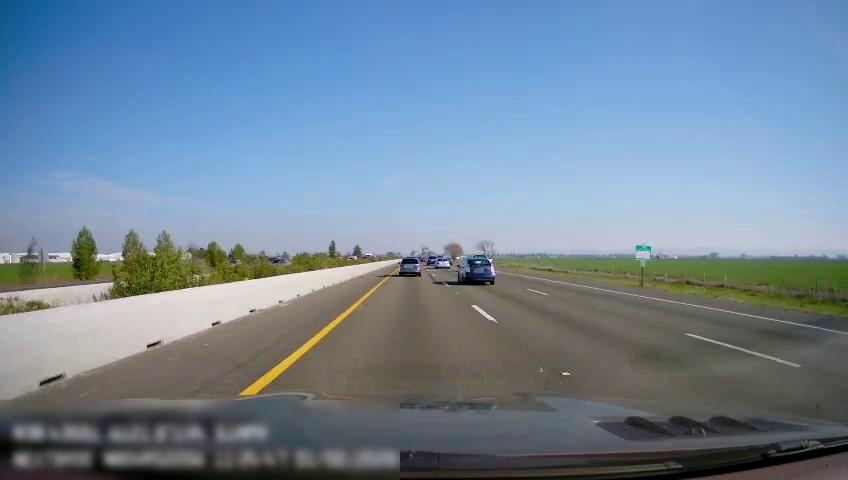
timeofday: Day
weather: Sunny
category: Drivable Space
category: Vehicles | Car
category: Vehicles | Car
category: Vehicles | Car
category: Vehicles | SUV
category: Lanes | Current Lane
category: Lanes | Current Lane
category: Lanes | Alternate Lane
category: Lanes | Alternate Lane
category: Traffic | Signs